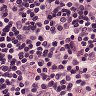
Metastatic tissue present: no